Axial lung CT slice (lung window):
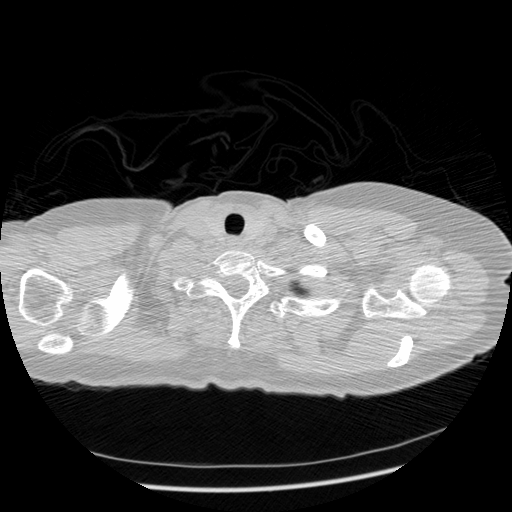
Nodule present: no